Aerial crown-view tile of a tropical tree (Barro Colorado Island, Panama), acquired 20241014:
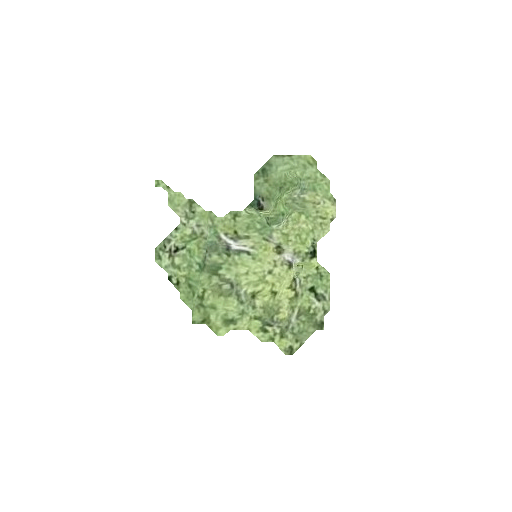
Species: Cordia alliodora
GBIF accepted scientific name: Cordia alliodora
Crown area: 35.474 m²